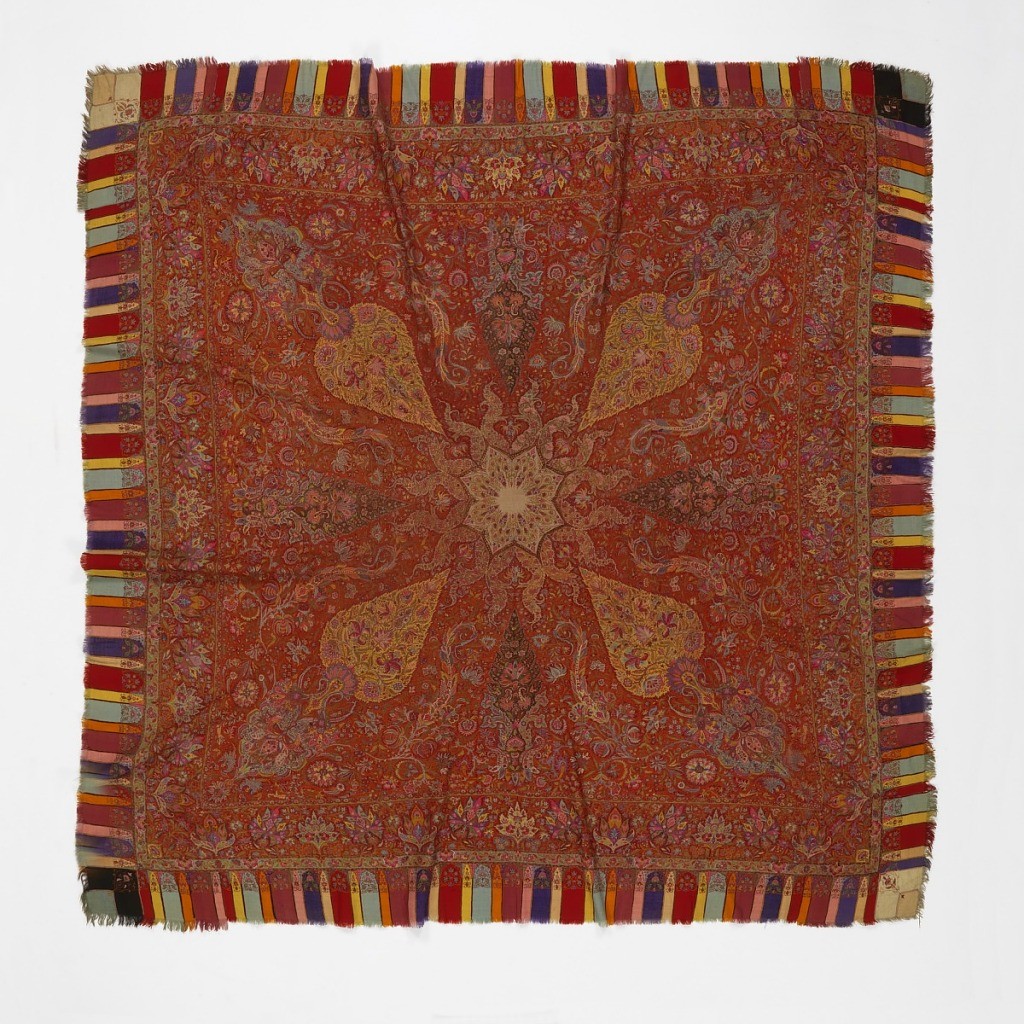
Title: Shawl
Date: mid-19th century
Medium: wool Technique: twill tapestry, embroidery Label: wool embroidery on wool twill weave, pieced together
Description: Square woven shawl with a red ground and multicolored design in pink, orange, green, blue, purple, and white.  A taupe eight-pointed star in the center is surrounded by snake-like forms. From each corner, a yellow pine cone form set on an elaborate vase points toward the center; between these is a smaller, purple cone. An inner guard boder has a repeating design of alternating flowers, and the outer "harlequin" border is of bands of alternating color. All pattern areas are filled with tiny plants and flowers.